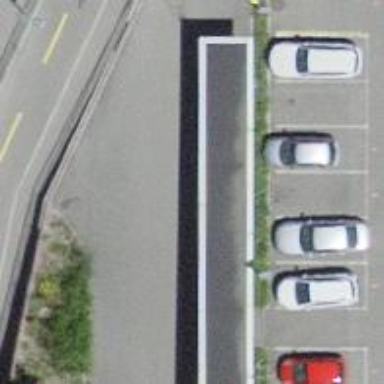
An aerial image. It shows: Bicycle parking area.